【题型】选择题　【知识点】函数　【难度】easy
函数$y=A\sin(\omega x+\varphi)(A>0,\omega>0,0<\varphi<2\pi)$一个周期的图象如图所示，则$\varphi=$（  ）

\noindent
A. $\dfrac{\pi}{4}$\qquad B. $\dfrac{3\pi}{4}$\qquad C. $\dfrac{5\pi}{4}$\qquad D. $\dfrac{\pi}{4}$或$\dfrac{5\pi}{4}$
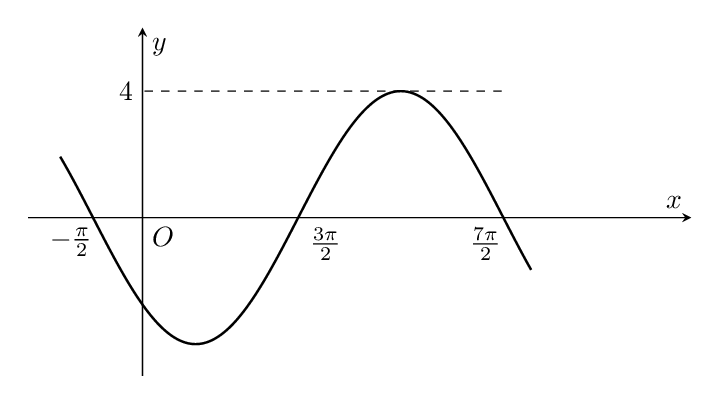
【解答】
\noindent
\textbf{【答案】}C

\vspace{0.3cm}
\noindent
\textbf{【难度】}$0.65$

\vspace{0.3cm}
\noindent
\textbf{【知识点】}由图象确定正（余）弦型函数解析式

\vspace{0.3cm}
\noindent
\textbf{【分析】}根据正弦型函数的图象与性质求解即可.

\vspace{0.3cm}
\noindent
\textbf{【详解】}由图象可知，该函数最小正周期$T=\dfrac{7\pi}{2}-\left(-\dfrac{\pi}{2}\right)=4\pi$，所以$\omega=\dfrac{2\pi}{4\pi}=\dfrac{1}{2}$.

\noindent
结合五点作图法可知，$\dfrac{1}{2}\times\dfrac{3\pi}{2}+\varphi=2k\pi$，$k\in\mathbf{Z}$，所以$\varphi=-\dfrac{3\pi}{4}+2k\pi$，$k\in\mathbf{Z}$，

\noindent
又$0<\varphi<2\pi$，所以$\varphi=\dfrac{5\pi}{4}$.